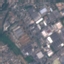
Land use / land cover class: Industrial